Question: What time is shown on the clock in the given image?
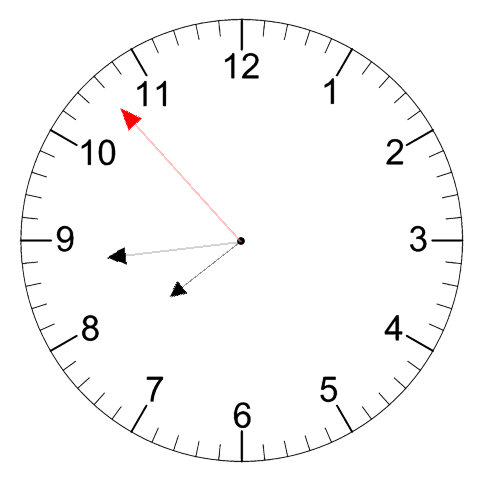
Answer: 07:43:53